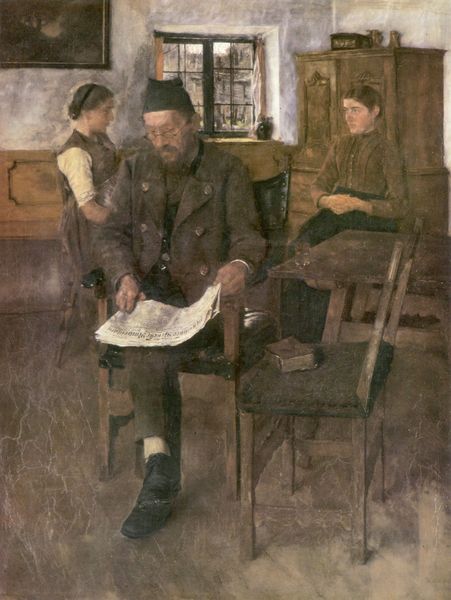
Titel: Der Zeitungsleser
Künstler: Wilhelm Maria Hubertus Leibl
Standort: Essen (Ruhr)
Institution: Museum Folkwang
Schlagwörter: baum, dunkel, gemälde, mann, weiß, frauen, grob, landschaft, menschen, sitzen, stadt, braun, dunkelbraun, fenster, frau, frisur, grau, hell, hintergrund, holz, hut, licht, raum, reden, schwarz, straße, stuhl, stühle, tisch, vordergrund, zimmer, gespräch, malerei, rock, bart, jacke, kappe, mütze, wand, wirtschaft, arm, bibel, bluse, samt, vollbart, bild, bildnis, innenraum, öl, boden, land, interieur, realismus, sitzend, familie, innen, mutter, personen, tochter, vater, knopf, scheitel, bauern, genre, vase, deutschland, papier, papiere, schrank, wohnzimmer, düster, lehne, genrebild, genremalerei, naturalismus, alter mann, röcke, schuhe, bäuerin, risse, violett, bank, dielen, haarband, saal, sitzende, lesen, stube, kammer, warten, knöpfe, bauer, wände, ärmlich, buch, schweiz, zeitung, brille, soldat, schuh, tracht, putz, leibl, firnis, krüge, schreiben, brauntöne, fensterbrett, lesender, knopfleisten, lesend, grautöne, töchter, zeitungsleser, zeichner, vertäfelung, bäuerlich, gesangbuch, bauernstube, fraune, dillis, sorf, leibl-kreis, fensternisch, nachmittag in der bauernstube